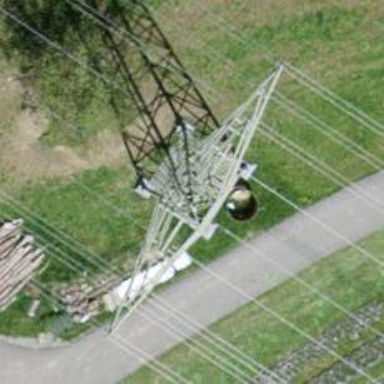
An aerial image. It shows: Power tower.